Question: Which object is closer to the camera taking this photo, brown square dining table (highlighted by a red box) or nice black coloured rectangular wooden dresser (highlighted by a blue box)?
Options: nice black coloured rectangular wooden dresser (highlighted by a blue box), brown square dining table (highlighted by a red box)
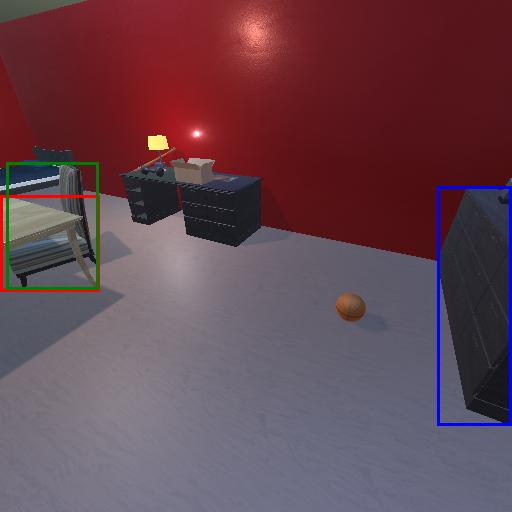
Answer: nice black coloured rectangular wooden dresser (highlighted by a blue box)